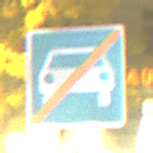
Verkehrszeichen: EndeKraftfahrstrasse
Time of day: Night
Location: Outdoor (Urban)
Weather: Clear
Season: NotSpecified
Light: Artificial